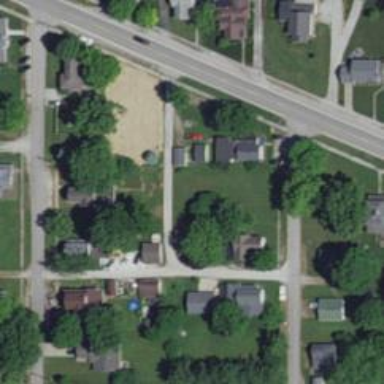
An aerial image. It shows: Alley classified as service road.